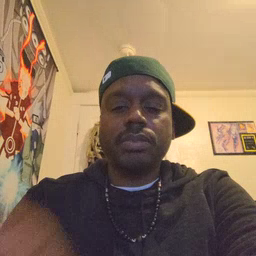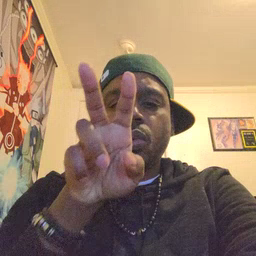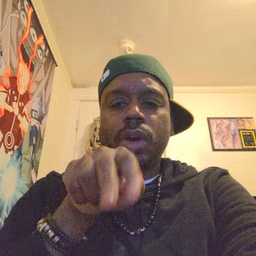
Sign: read